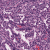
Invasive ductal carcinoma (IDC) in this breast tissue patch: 1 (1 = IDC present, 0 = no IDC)